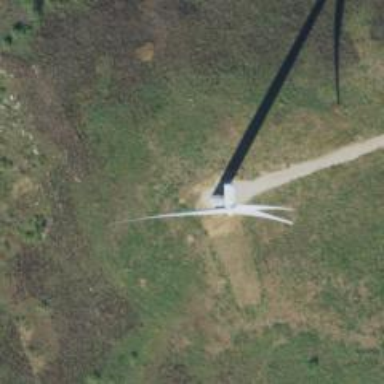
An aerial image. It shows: Wind generator powered by wind. The generator type is horizontal axis and it uses wind turbines.